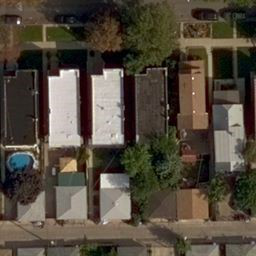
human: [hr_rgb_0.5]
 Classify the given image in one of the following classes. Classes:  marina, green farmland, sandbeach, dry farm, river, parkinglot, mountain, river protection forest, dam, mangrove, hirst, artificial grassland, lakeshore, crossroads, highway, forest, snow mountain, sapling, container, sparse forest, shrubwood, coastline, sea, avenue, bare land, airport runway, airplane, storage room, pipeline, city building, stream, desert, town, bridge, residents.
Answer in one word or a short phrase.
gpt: residents